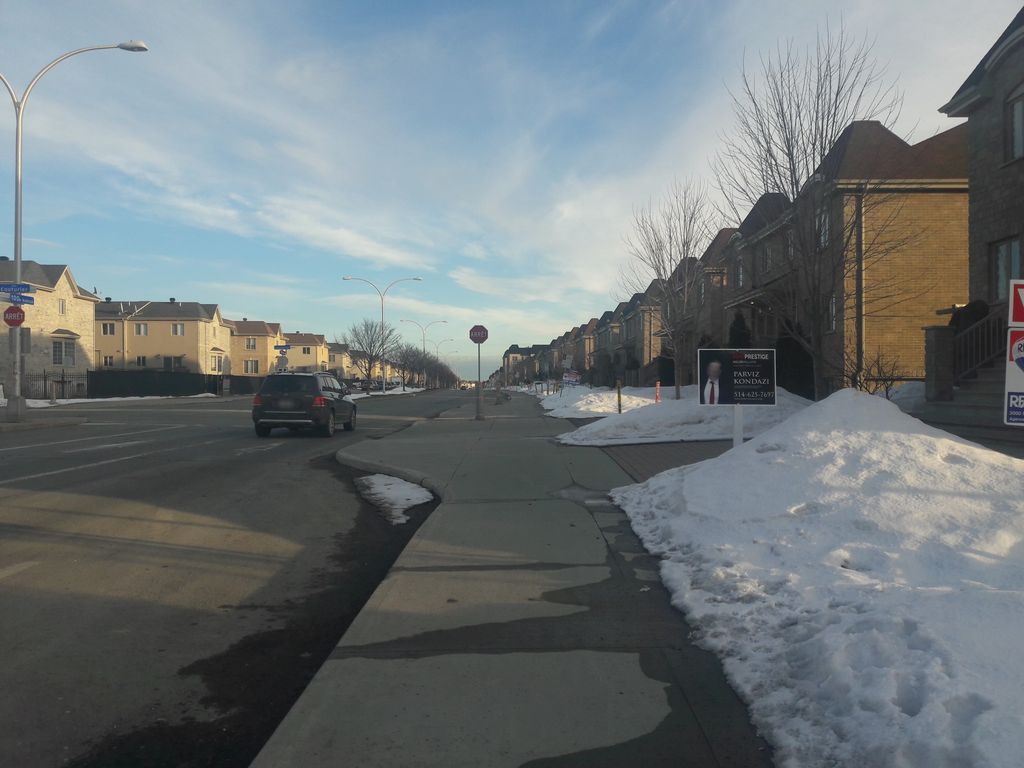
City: montreal